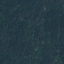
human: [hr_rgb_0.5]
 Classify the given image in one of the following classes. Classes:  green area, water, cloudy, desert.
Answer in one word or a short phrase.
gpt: green area